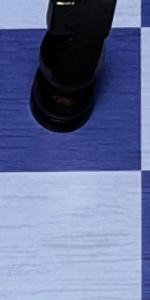
Label: Empty